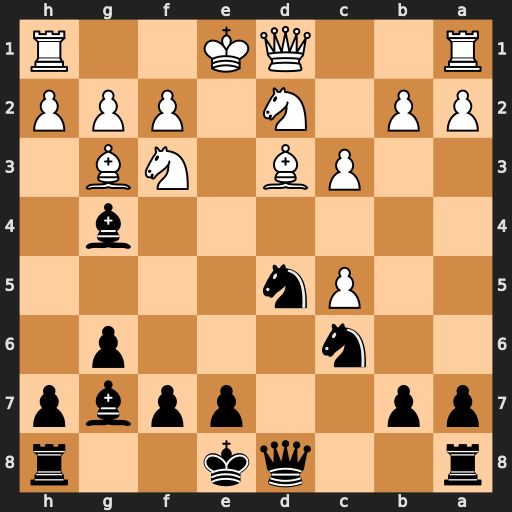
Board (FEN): r2qk2r/pp2ppbp/2n3p1/2Pn4/6b1/2PB1NB1/PP1N1PPP/R2QK2R
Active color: b
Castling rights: KQkq
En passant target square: -
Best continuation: Nxc3 bxc3 Qxd3